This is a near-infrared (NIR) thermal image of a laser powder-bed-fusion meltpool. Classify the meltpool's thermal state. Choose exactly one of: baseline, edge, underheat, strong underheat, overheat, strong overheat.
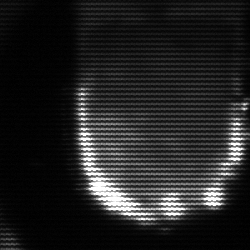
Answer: baseline